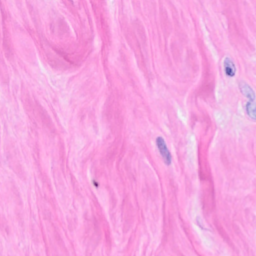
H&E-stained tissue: Breast